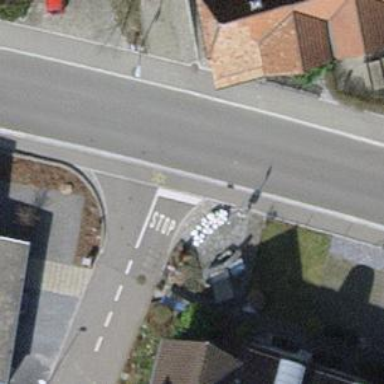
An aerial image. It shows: Bus stop with platform for public transport.